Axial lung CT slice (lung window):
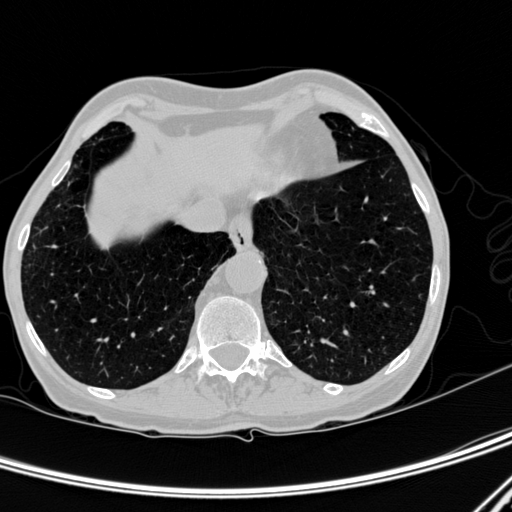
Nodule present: no